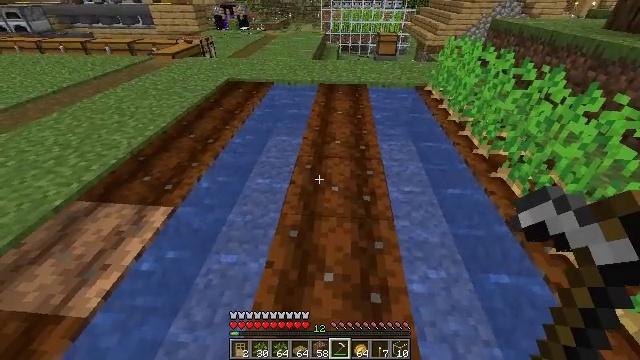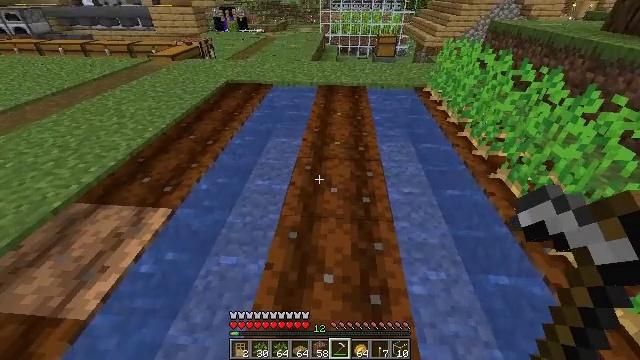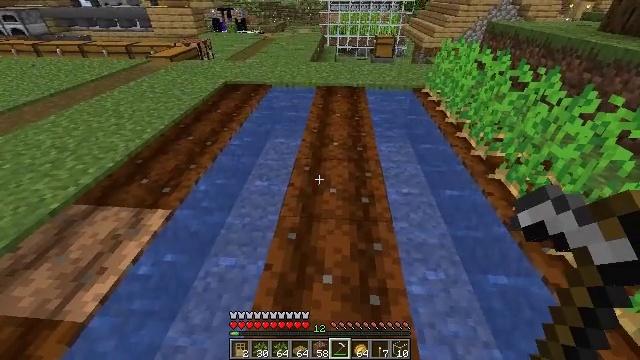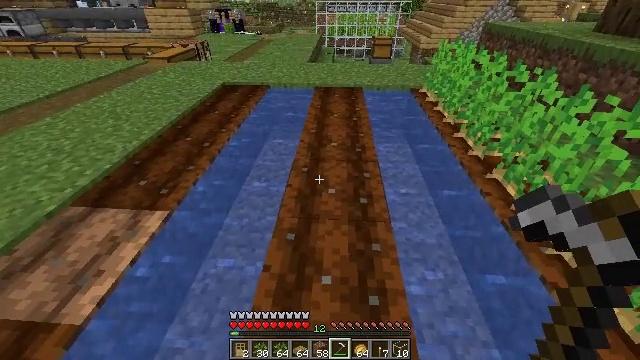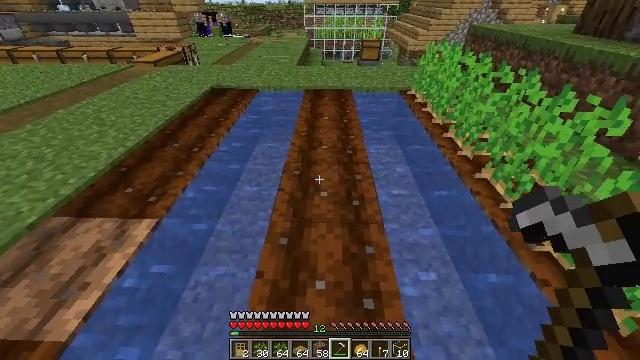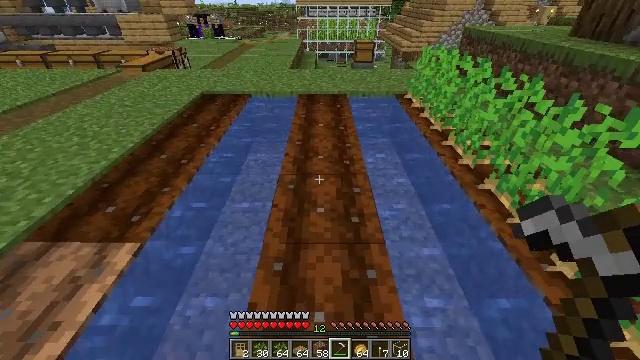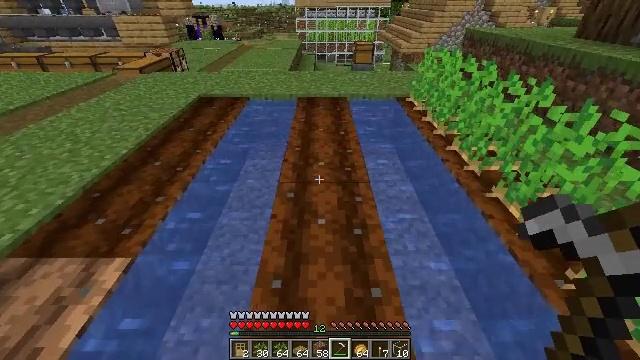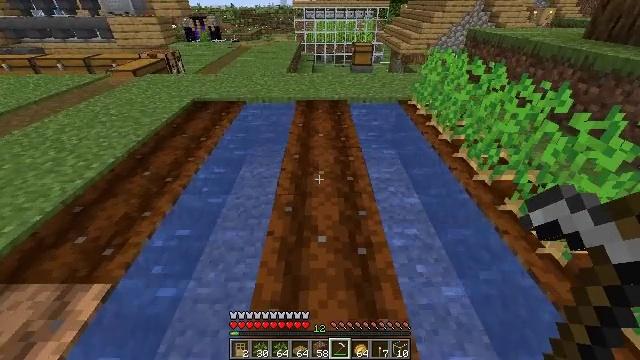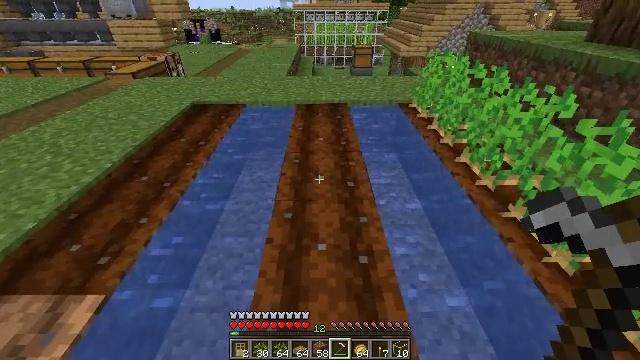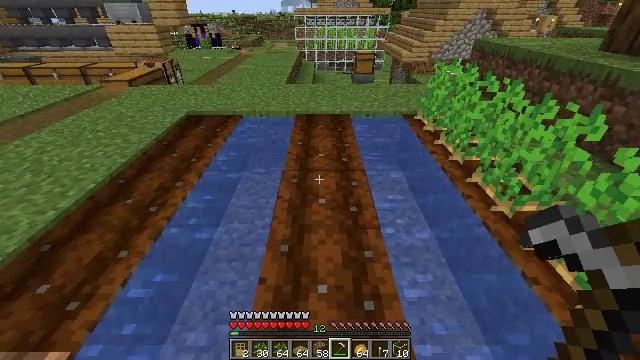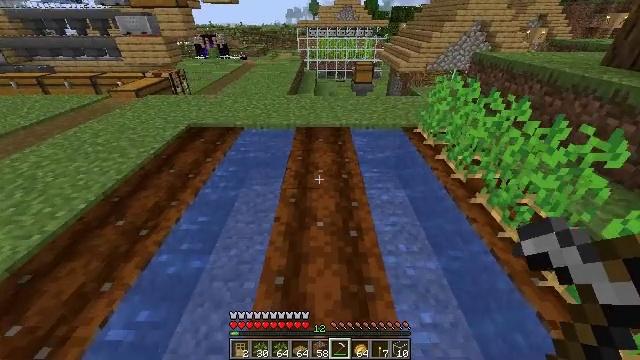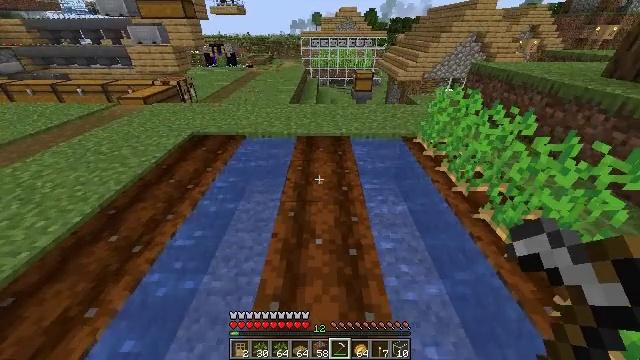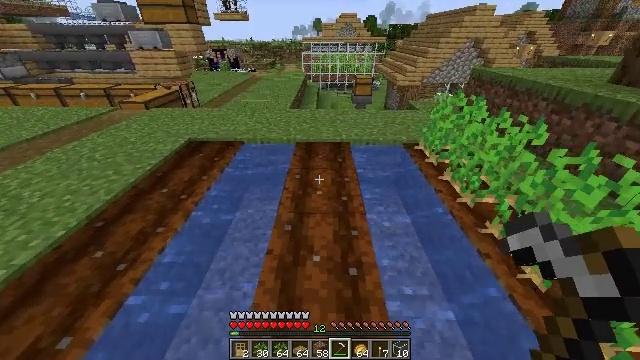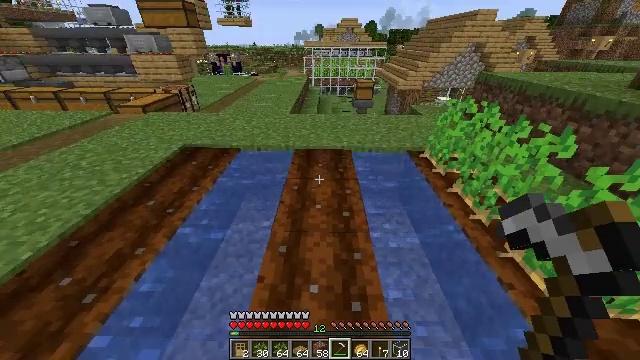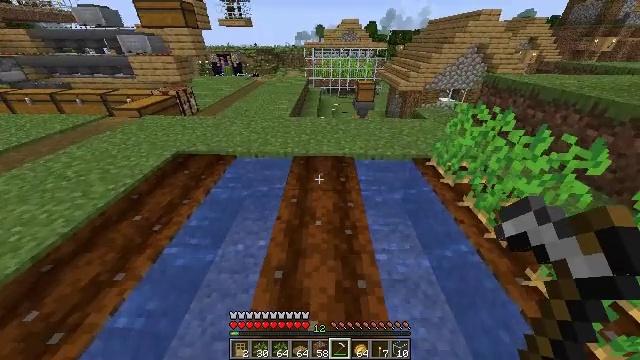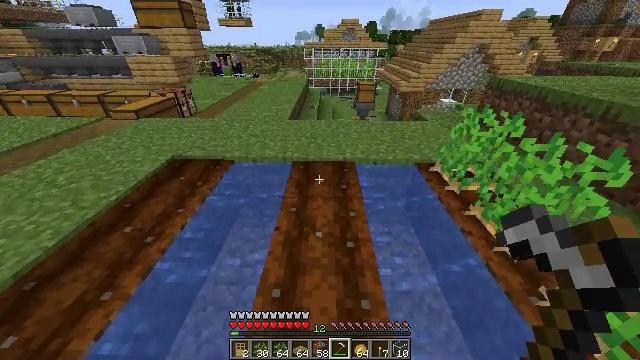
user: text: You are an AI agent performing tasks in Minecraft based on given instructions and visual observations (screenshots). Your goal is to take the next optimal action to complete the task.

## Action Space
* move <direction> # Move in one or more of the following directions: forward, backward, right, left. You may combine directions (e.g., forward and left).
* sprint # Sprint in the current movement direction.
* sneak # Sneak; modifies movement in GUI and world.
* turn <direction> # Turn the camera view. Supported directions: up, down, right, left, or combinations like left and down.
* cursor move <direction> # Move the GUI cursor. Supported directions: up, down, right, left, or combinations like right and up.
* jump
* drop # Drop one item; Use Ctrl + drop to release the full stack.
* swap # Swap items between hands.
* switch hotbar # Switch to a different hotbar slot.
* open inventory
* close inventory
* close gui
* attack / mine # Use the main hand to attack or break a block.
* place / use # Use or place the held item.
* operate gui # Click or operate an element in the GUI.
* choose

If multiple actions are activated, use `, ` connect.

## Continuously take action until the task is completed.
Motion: motion action
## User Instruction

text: Mine potatoes from the farmland.
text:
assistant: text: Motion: no_op
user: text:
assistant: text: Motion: no_op
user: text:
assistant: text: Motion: no_op
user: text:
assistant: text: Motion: move forward, turn right
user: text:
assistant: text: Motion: move forward, turn right
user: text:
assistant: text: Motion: move forward
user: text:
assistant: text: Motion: move forward
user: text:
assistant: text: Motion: move forward
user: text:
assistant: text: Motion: move forward, sprint
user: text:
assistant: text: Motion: move forward, sprint
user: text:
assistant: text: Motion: move forward, sprint
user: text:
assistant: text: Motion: move forward, sprint
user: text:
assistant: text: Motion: move forward
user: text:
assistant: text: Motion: move forward, sprint
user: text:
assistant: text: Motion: move forward, sprint
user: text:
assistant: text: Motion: move forward, sprint
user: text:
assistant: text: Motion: move forward, sprint
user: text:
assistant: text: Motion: move forward, sprint
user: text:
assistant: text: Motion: move forward
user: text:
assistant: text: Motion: move forward
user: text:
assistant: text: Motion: move forward, turn right
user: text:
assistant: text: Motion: move forward, turn right
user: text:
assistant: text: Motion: move forward, turn right
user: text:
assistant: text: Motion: move forward, turn right
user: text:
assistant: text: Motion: move forward, turn right
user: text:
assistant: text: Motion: move forward, turn right and down
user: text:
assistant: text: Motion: move forward, turn right and down
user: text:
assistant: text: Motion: move forward and move left, turn right
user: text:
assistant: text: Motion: move forward and move left, turn right
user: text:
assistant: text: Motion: move forward and move left, turn right